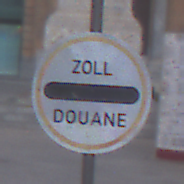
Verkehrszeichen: Zollstelle
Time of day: MorningAfternoon
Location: Outdoor (Urban)
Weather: PartlyCloudy
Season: NotSpecified
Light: Natural